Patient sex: M
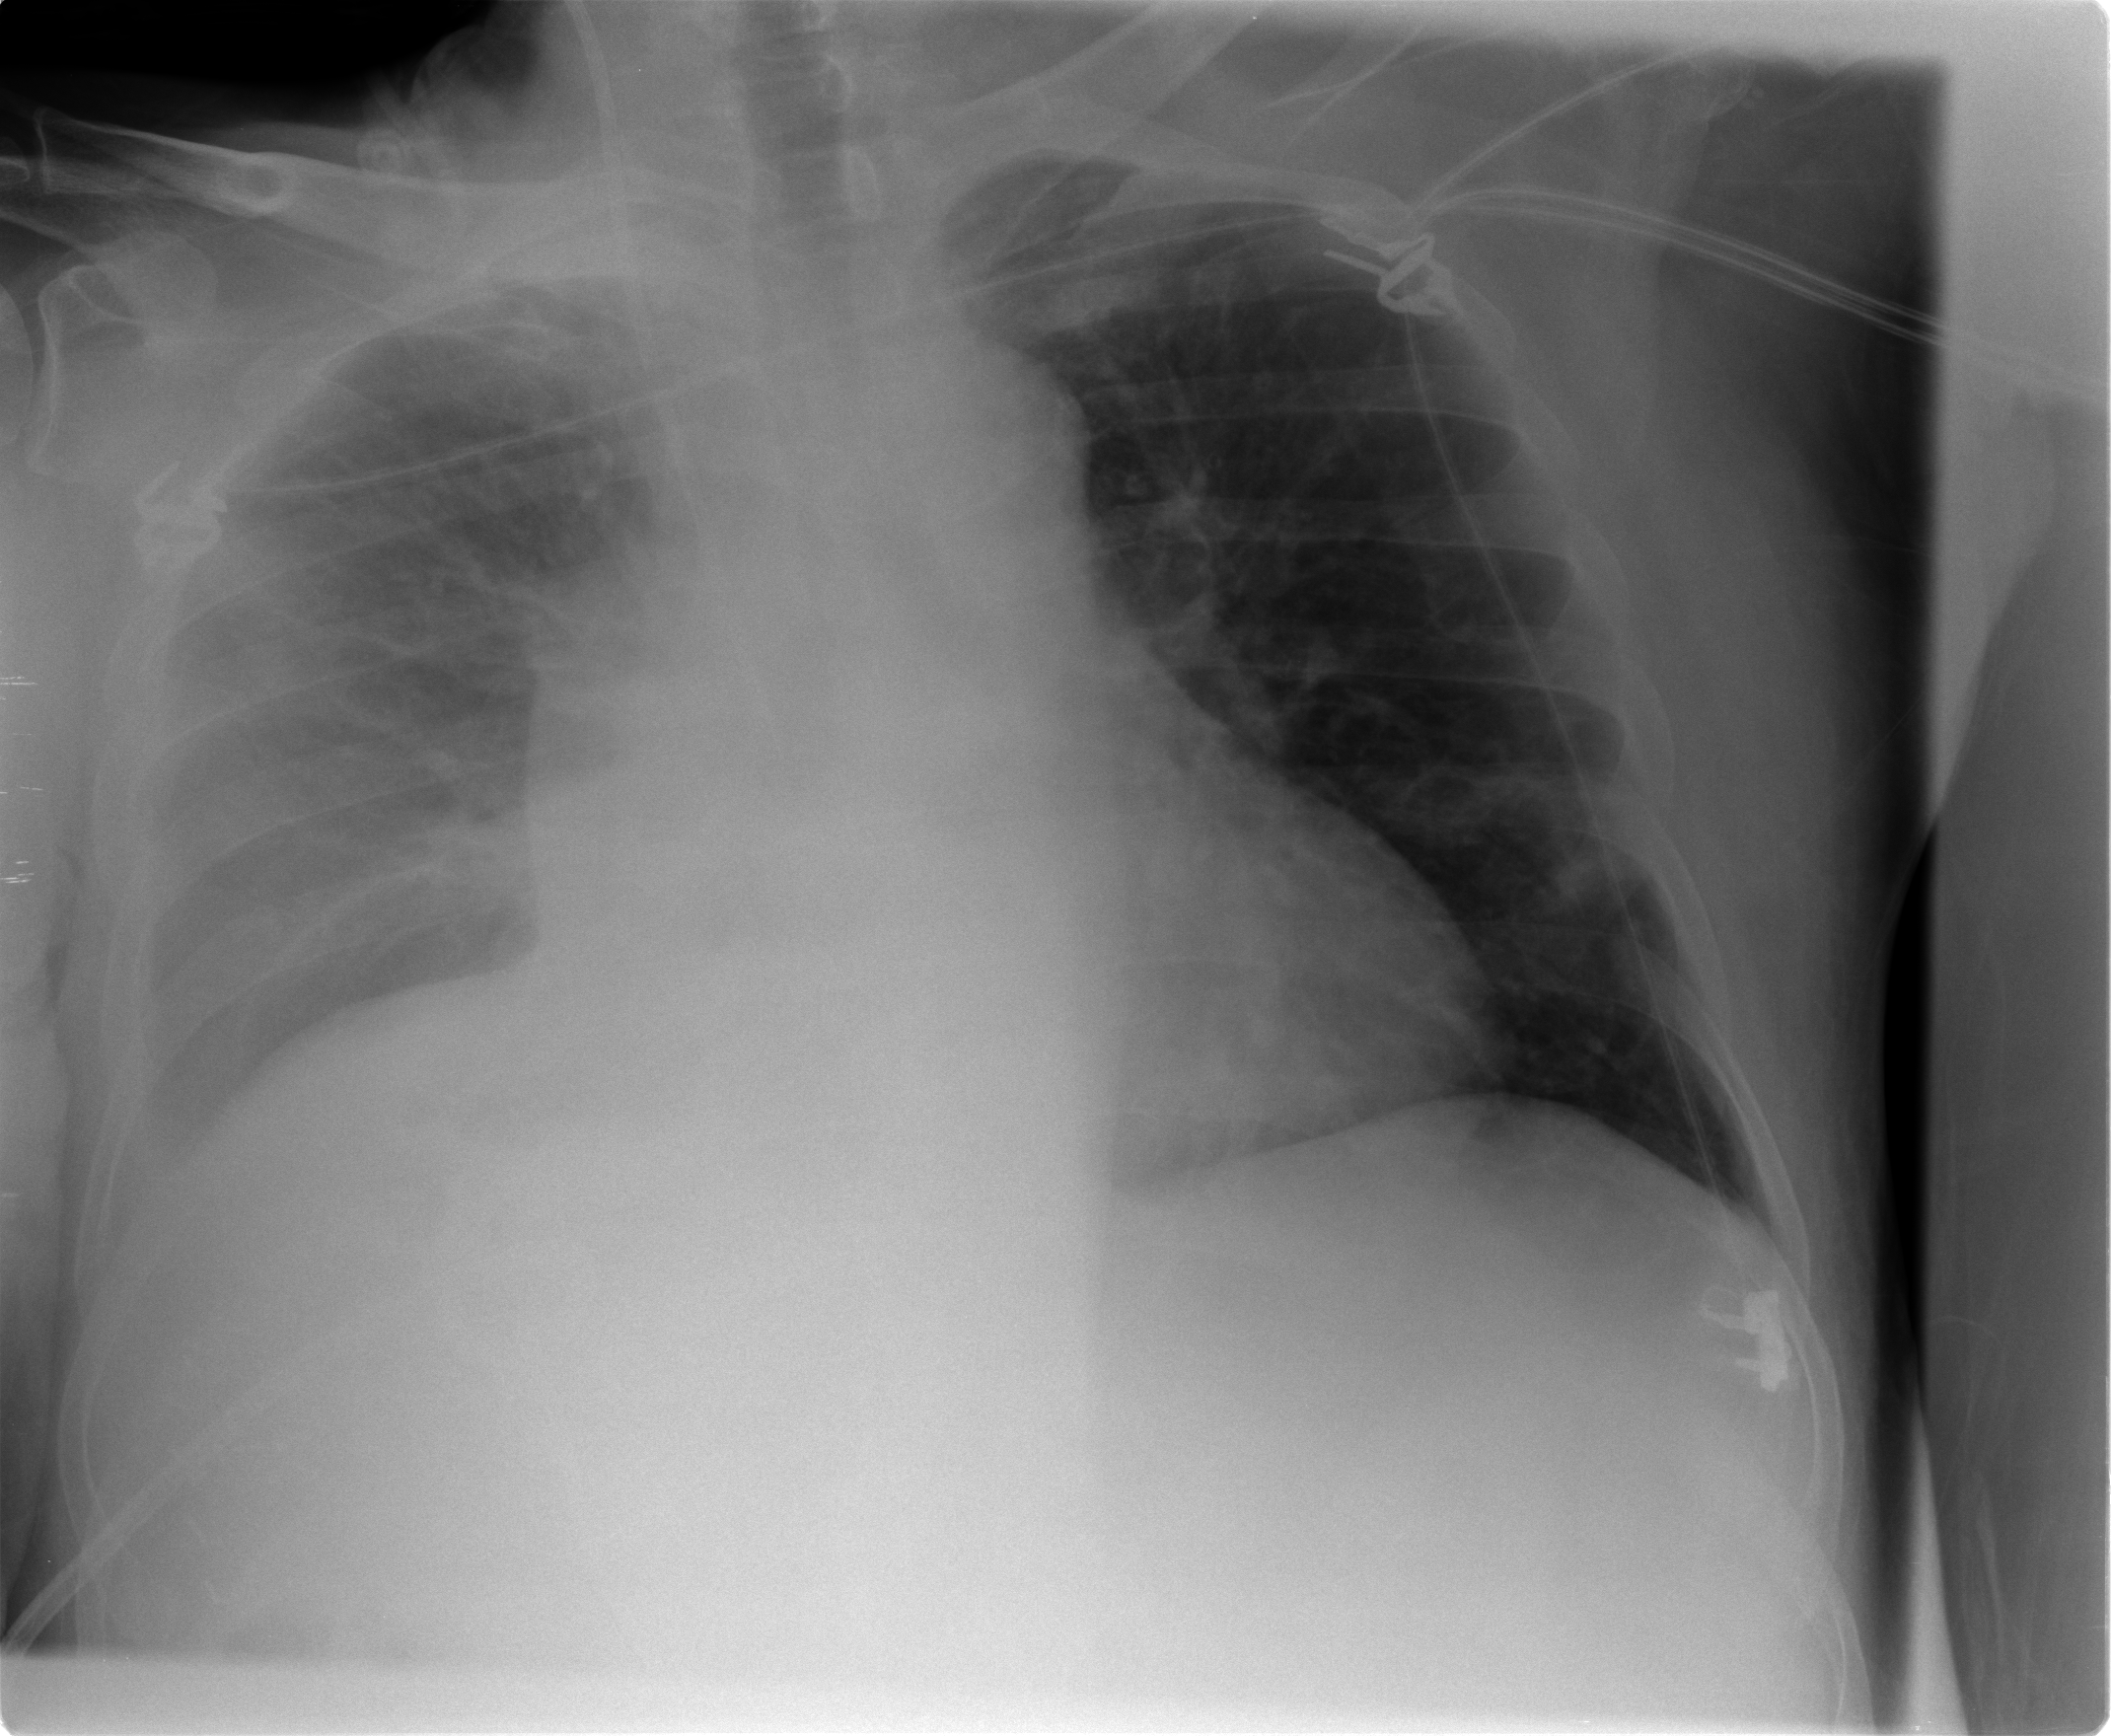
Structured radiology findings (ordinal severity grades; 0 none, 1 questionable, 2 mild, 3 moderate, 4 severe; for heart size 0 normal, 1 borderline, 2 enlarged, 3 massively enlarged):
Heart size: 1
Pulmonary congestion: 2
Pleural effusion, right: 3
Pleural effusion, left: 0
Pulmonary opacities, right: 1
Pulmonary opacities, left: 0
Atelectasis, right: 3
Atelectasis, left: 2